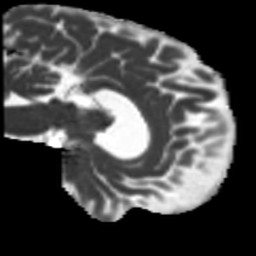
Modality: MD
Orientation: sagittal
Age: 56
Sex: male
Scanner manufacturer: siemens
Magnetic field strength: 3 T
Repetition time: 5.25 s
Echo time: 0.08 s